Interaction volume radius: 5 \u00c5
Interaction volume height: 20 \u00c5
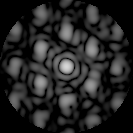
Disorder parameter: 0.3902